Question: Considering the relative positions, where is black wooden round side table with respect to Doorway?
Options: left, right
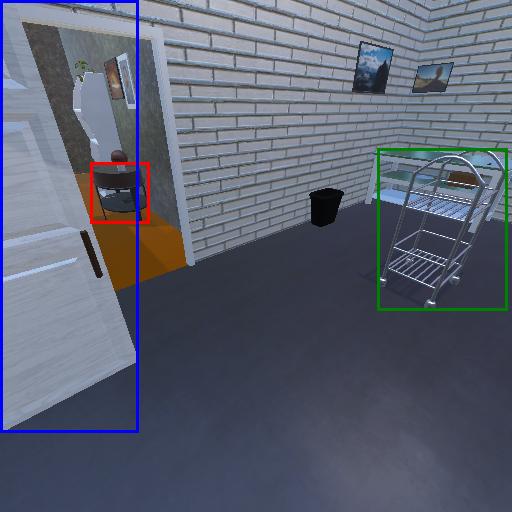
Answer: left